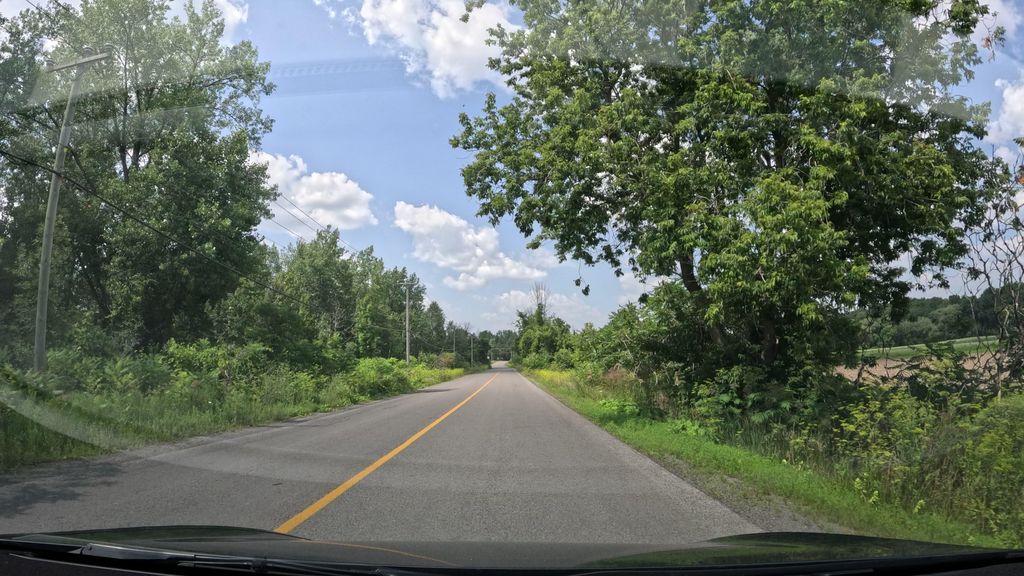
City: montreal